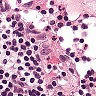
Metastatic tissue present: no